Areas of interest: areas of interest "Shopping Mall"
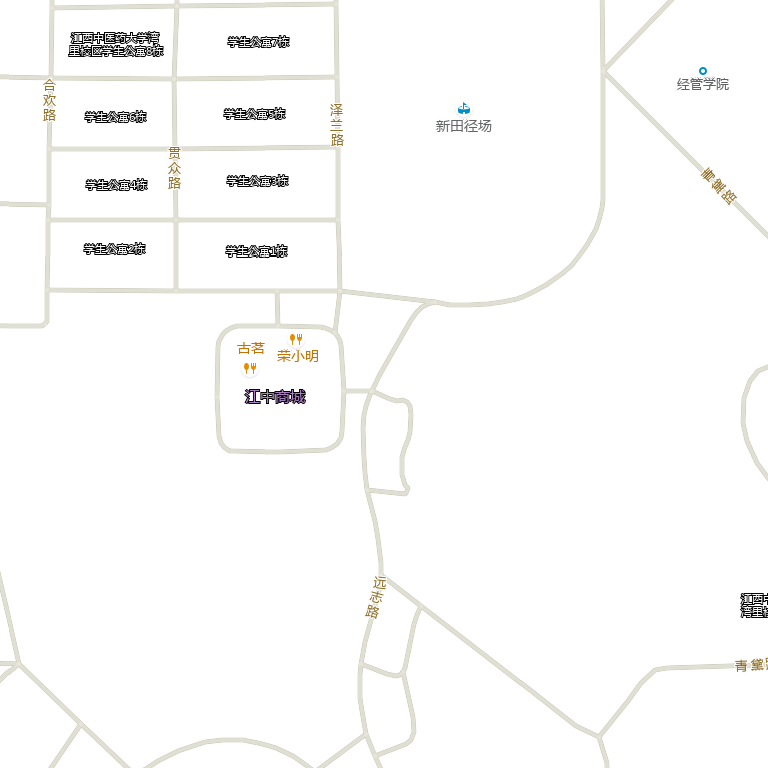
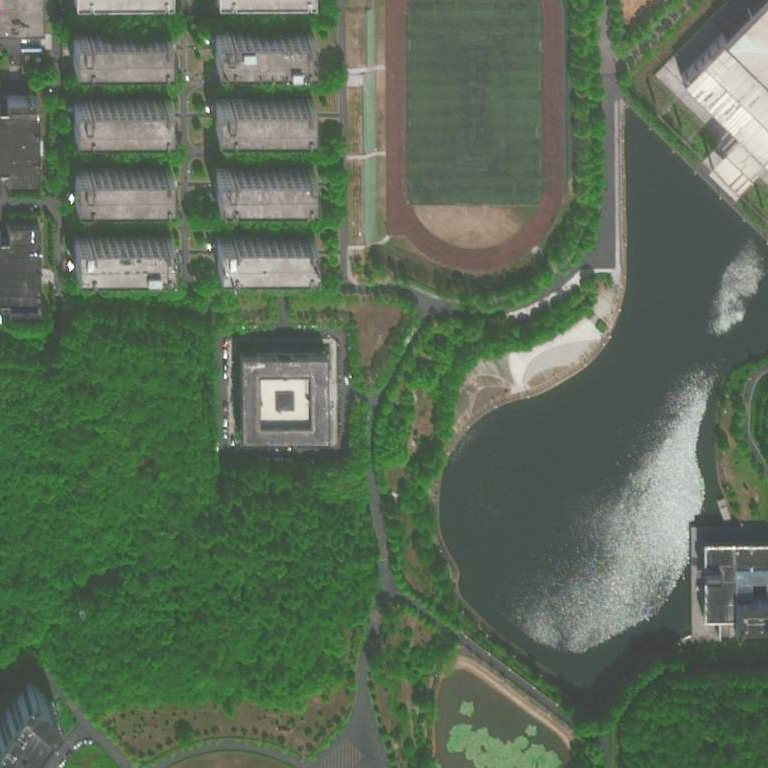